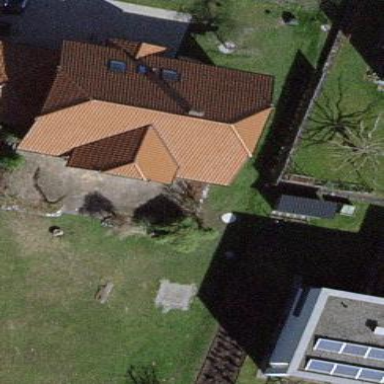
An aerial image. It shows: Detached building.